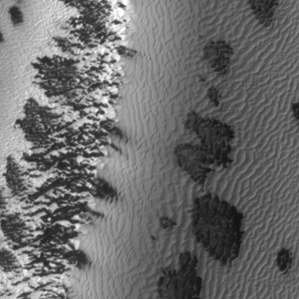
Label: frost